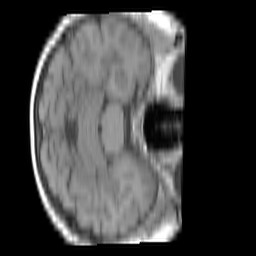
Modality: T1w
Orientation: axial
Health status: ill
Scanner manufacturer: siemens
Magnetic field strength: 3 T
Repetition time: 0.4 s
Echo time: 0.00246 s